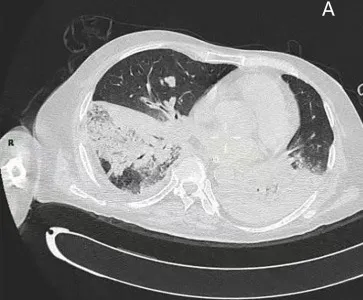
Pulmonary CT showed bilateral patchy, cord-like high-density
foci, and ,patchy ground glass shadows, with blurry edges, and ,partial
consolidation.
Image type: radiology (ct)